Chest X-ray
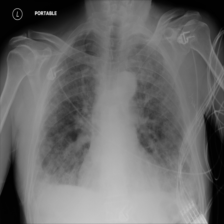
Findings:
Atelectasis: negative
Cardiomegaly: negative
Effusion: negative
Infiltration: negative
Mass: negative
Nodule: negative
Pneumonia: negative
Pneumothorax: negative
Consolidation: negative
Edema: positive
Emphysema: negative
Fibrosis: negative
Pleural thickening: negative
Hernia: negative